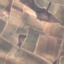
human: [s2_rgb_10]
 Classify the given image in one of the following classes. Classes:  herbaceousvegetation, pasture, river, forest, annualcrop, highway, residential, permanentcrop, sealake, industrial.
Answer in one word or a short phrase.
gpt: PermanentCrop